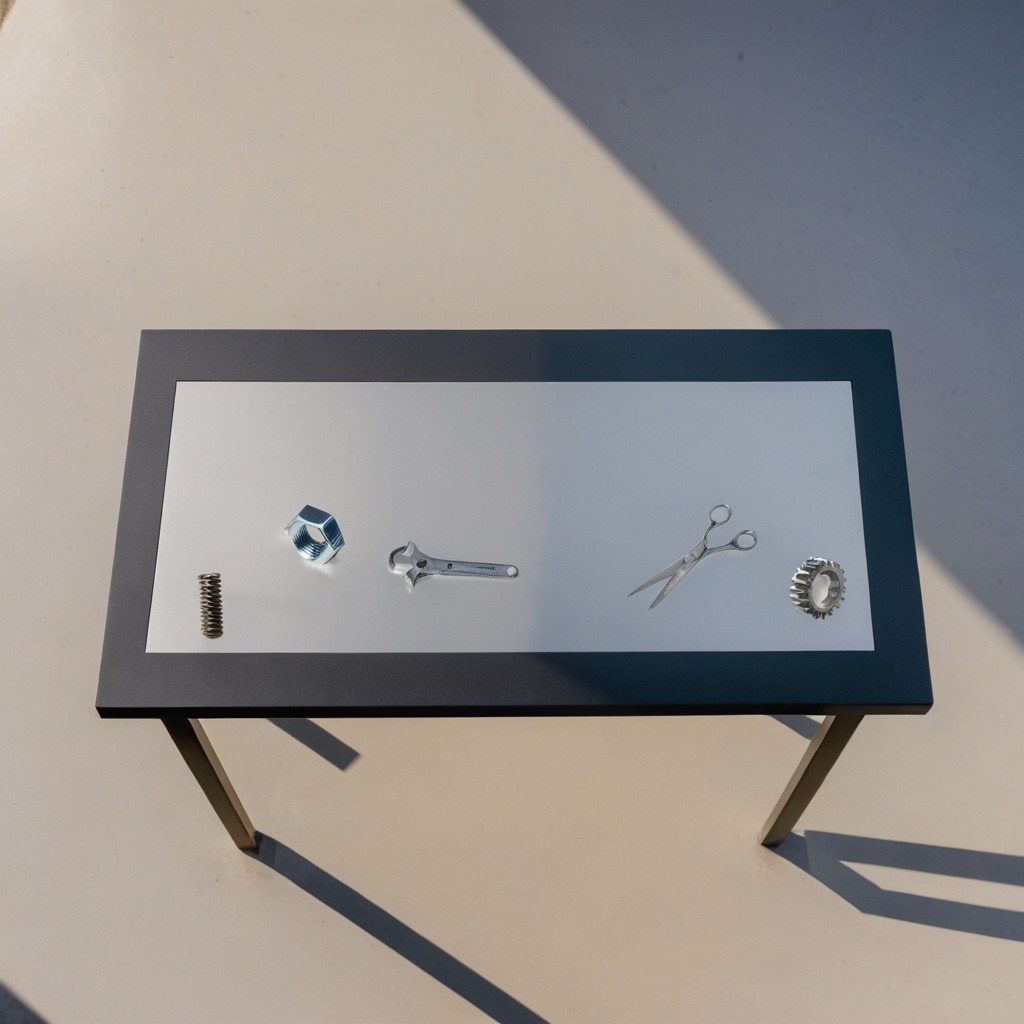
A steel gear with teeth, a coiled metal spring, a metal nut, a pair of scissors, and a wrench are lying on the table.